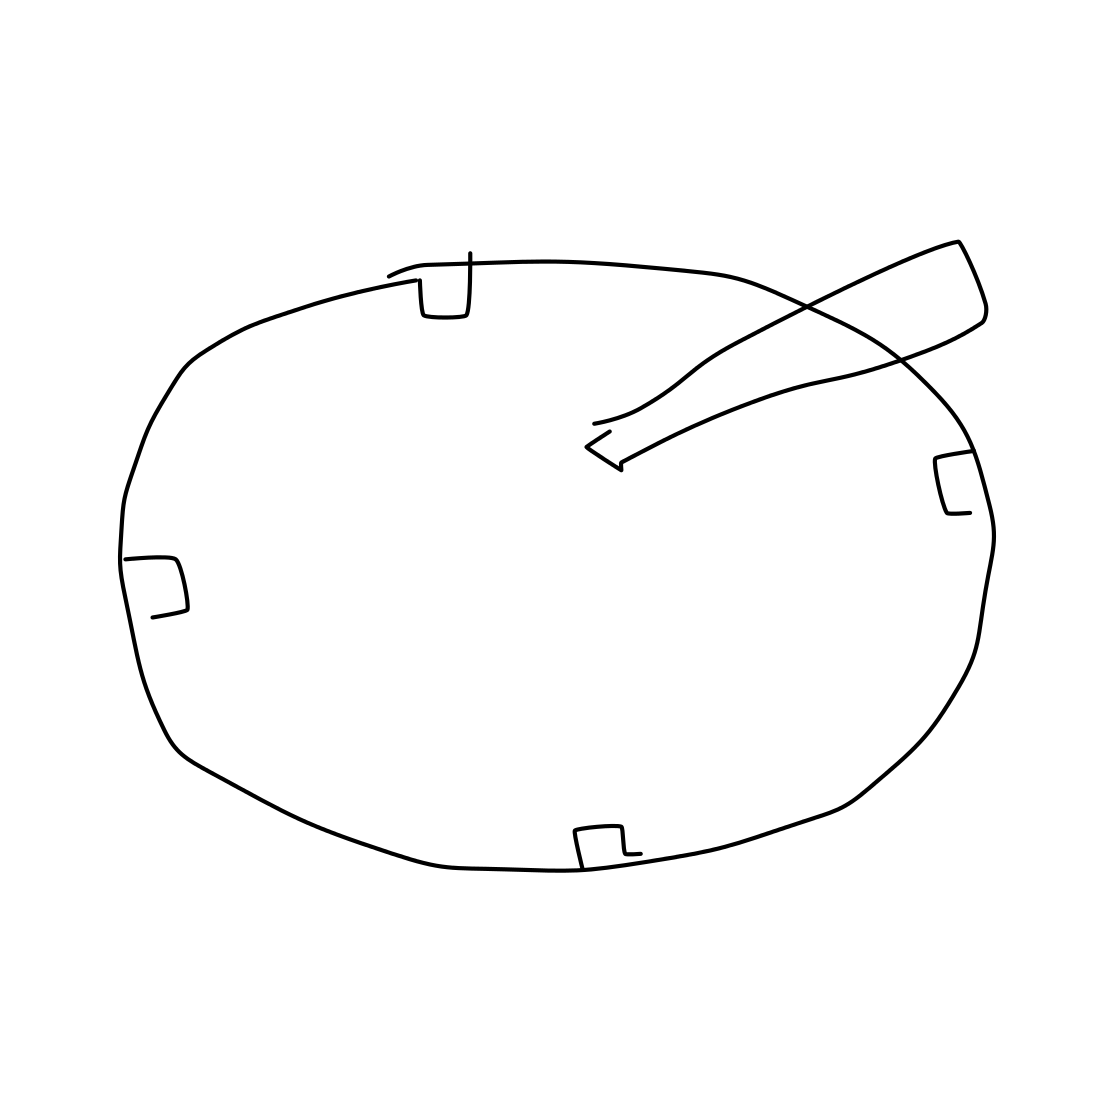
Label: ashtray